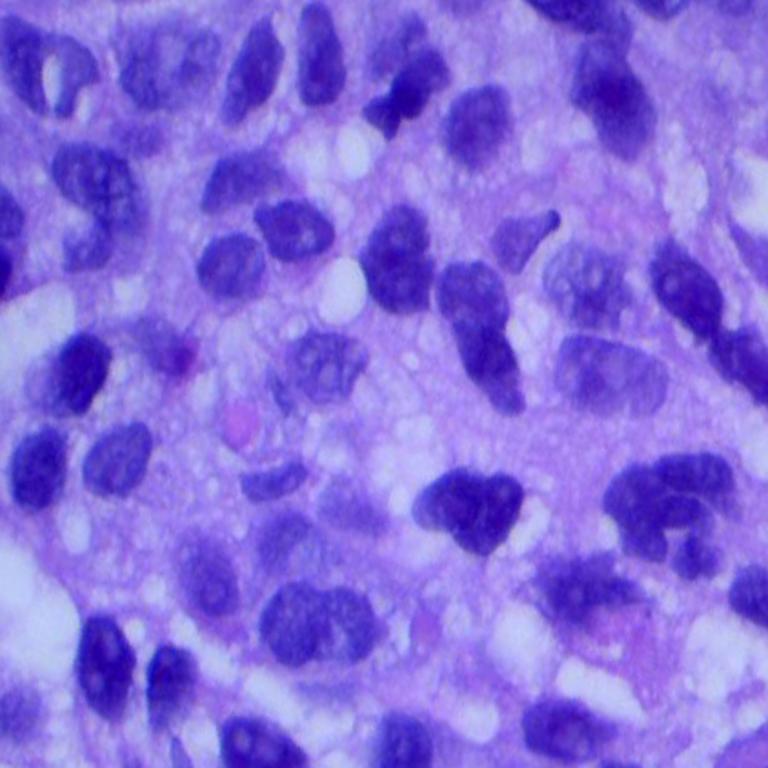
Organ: lung
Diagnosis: squamous carcinomas